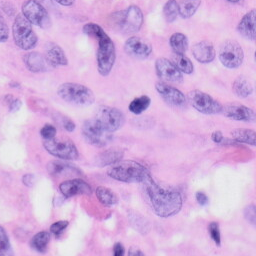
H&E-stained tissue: Skin